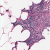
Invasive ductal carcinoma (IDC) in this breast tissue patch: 0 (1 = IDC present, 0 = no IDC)